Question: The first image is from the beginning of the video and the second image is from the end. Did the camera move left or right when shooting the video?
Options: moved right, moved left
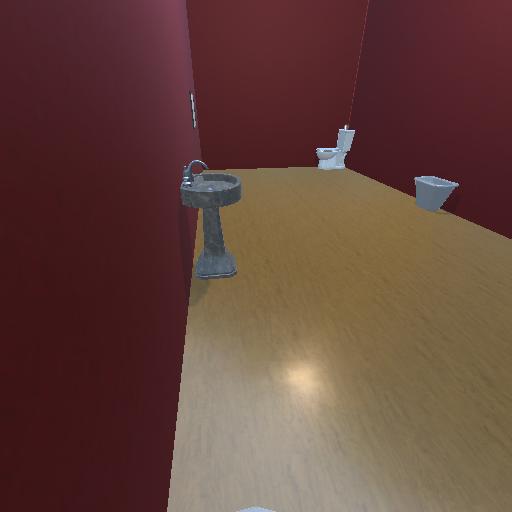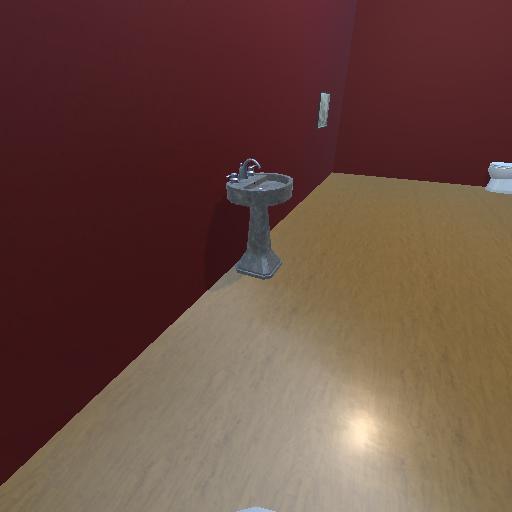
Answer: moved right